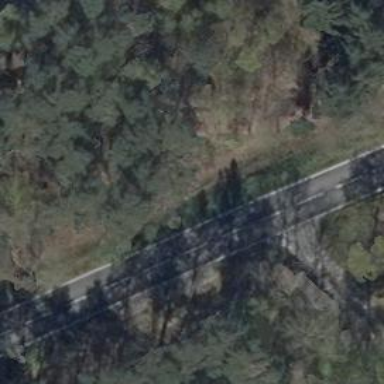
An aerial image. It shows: Asphalt road classified as primary highway.